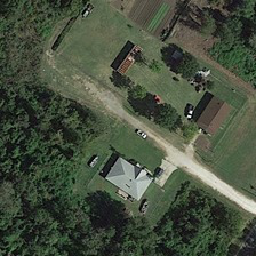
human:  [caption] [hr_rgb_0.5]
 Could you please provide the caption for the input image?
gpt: green forest surrounded by a few buildings .

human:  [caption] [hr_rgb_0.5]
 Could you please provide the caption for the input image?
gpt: There were silver and brown roofs in the building, and several cars were parked.

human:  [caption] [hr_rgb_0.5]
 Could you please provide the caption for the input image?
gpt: sparsely populated in this land, and there were only a few cars, a few villa! .

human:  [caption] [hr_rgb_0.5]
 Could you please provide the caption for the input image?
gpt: enclosed are green trees .

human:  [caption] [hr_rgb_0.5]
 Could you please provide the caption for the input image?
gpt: The building has a silver and brown roof, surrounded by several cars.